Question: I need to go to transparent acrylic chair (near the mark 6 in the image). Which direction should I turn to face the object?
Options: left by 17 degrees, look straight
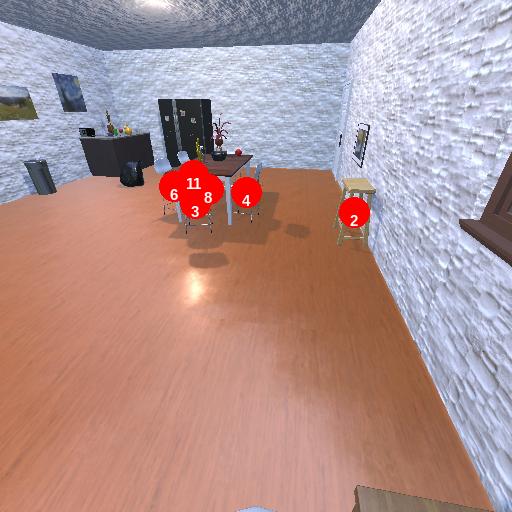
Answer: left by 17 degrees